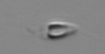
Label: Calciopappus